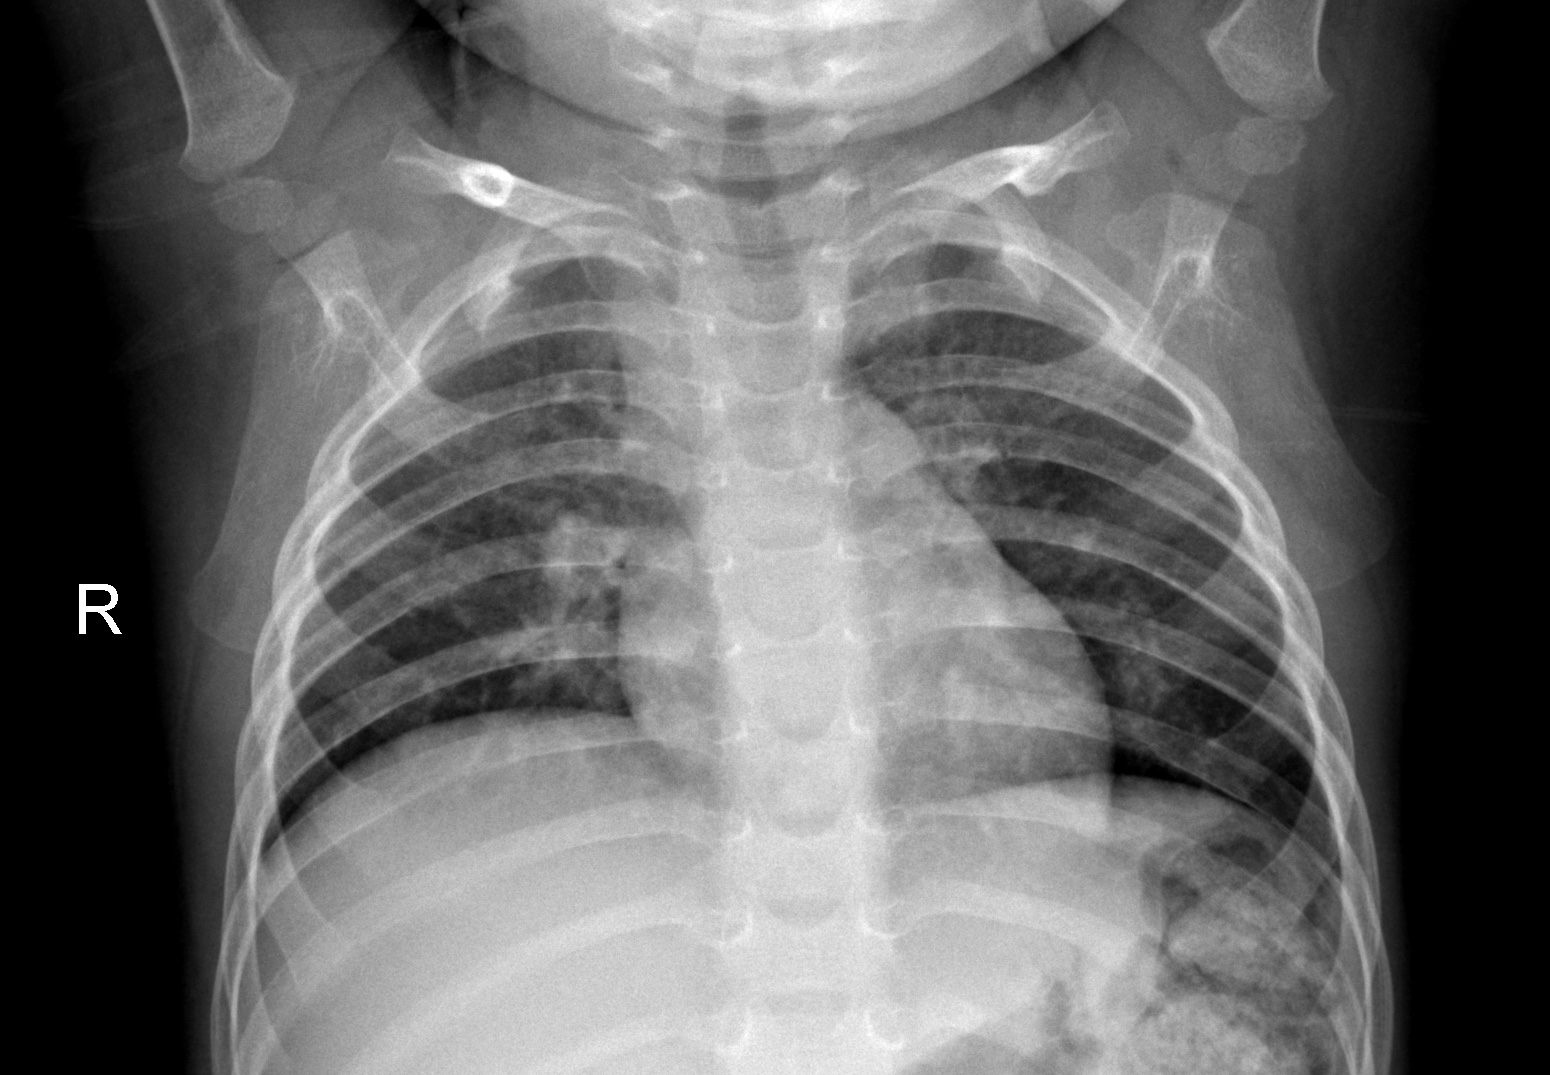
Diagnosis: NORMAL